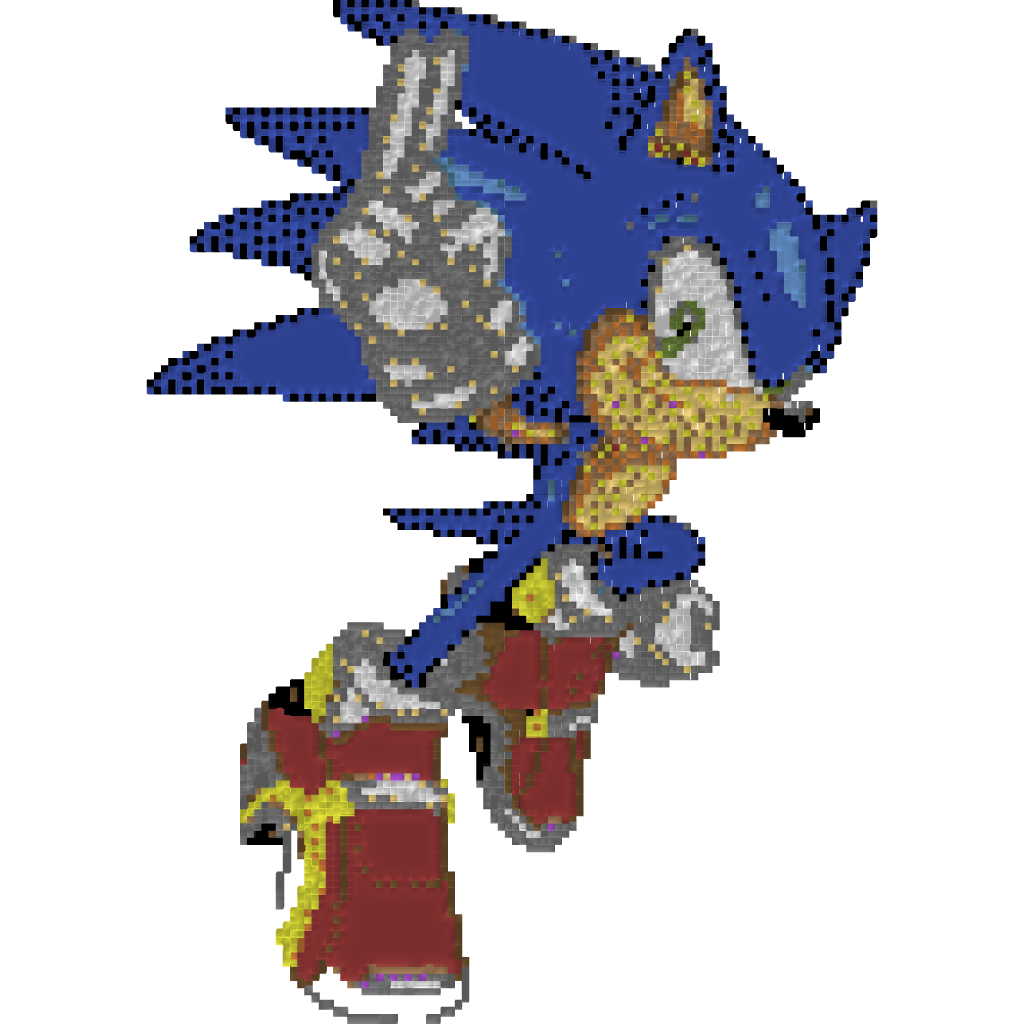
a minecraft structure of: Sonic SAB2 high quality